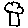
Label: tree